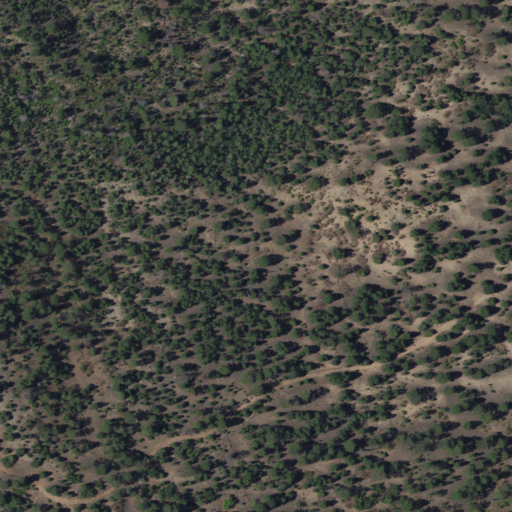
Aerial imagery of ridge(s) in New Mexico named Dividing Ridge containing evergreen forest and shrub